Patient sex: M
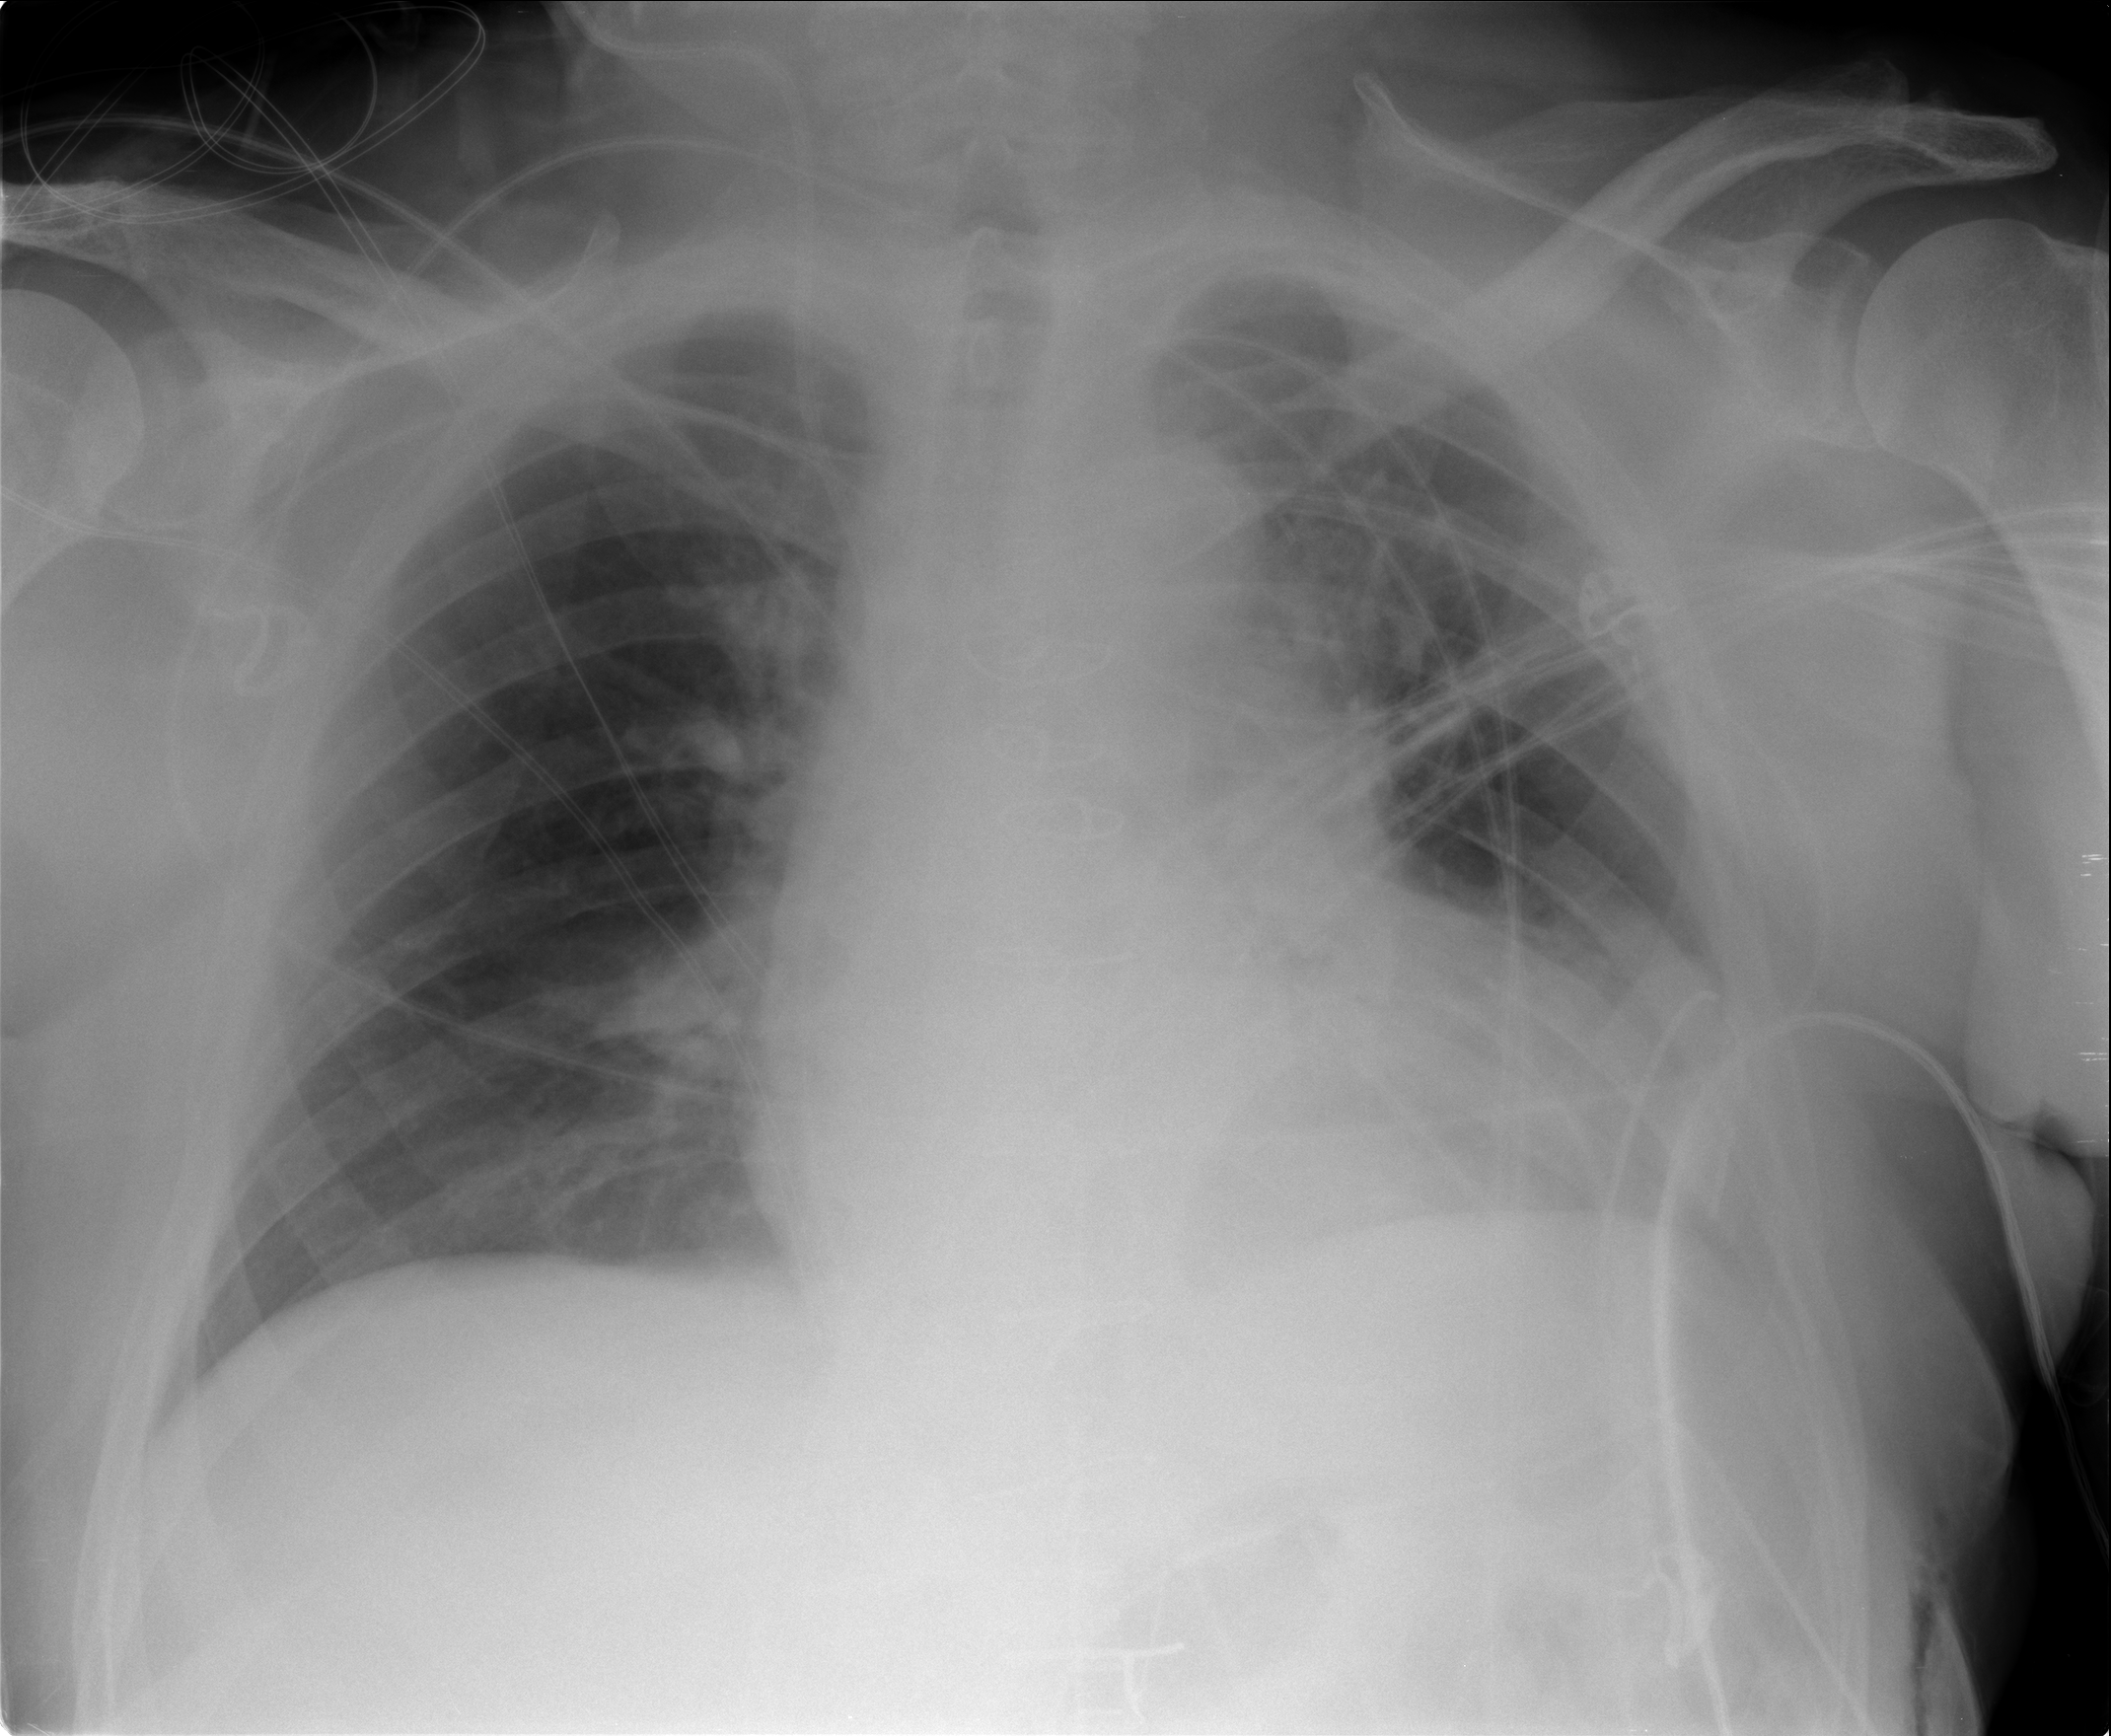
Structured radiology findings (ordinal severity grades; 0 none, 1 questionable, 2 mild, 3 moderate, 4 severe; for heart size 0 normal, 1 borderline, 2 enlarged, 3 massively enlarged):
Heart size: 2
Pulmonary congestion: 0
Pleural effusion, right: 0
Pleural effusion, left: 2
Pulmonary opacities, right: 0
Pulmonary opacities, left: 0
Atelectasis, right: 2
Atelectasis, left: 2